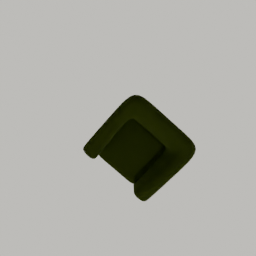
Label: furniture